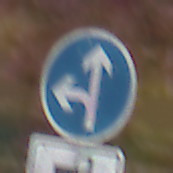
Verkehrszeichen: VorgeschriebeneFahrtrichtungGeradeausOderLinks
Zusatzzeichen unten: MehrspurigeFahrzeugeFrei8
Umgebung: Outdoor, Nature
Tageszeit: Night
Wetter: Clear
Licht: Natural
Jahreszeit: NotSpecified
Kontrast: LowContrast